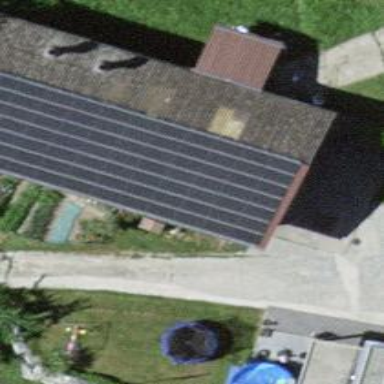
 consisting of solar photovoltaic panels."